Question: This may be a basic question but I thought it would be worth asking.
On GitHub, when you add a file to a repository by clicking the plus
sign next to the repository's name, you get a text area where you can enter the contents of the file, followed by commit messages:

However, when I use 'git commit -m', I can only specify message. Hence my confusion...
Does the on GitHub end up in the repository or not? After cloning the GitHub repository in question, how would I view such messages?
As far as I know, 'git commit' only allows you to specify one message (using the '-m' flag), but maybe I'm missing something. Is there a way to specify a second
, somehow?
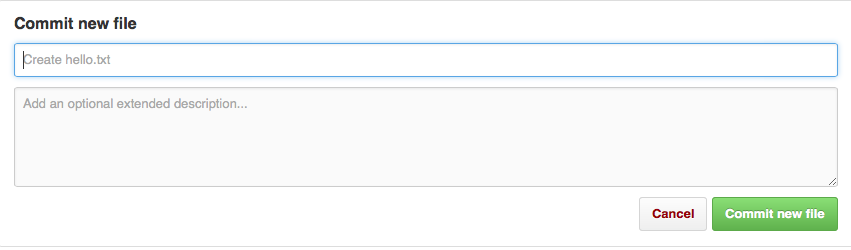
Answer: ## TL;DR
> [...] commit messages [...]?
Two?! No; only one. The contents of those two text fields are combined to produce a commit message. GitHub uses two text fields instead of one only to trick users into formatting their commit messages well.
## Details
The 'git-commit' man page has a section entitled , which contains the following guidelines about the preferred format of commit messages:
> Though not required, it's a good idea to begin the commit message with
a single short (less than 50 character) line summarizing the change,
followed by a blank line and then a more thorough description. The
text up to the first blank line in a commit message is treated as the
commit title, and that title is used throughout Git.
When a user is about to create a commit directly on the GitHub site, she's invited to fill in two text fields:
1. The first text field corresponds to the single short (less than 50 character) line summarizing the change.
2. The second text field corresponds to the more thorough description.
By providing two text fields instead of one, GitHub helps the user follow the prescribed commit-message policy. Note, in particular, that you get a warning message if the number of characters typed in the first dialog box exceeds 50:

If you then run 'git fetch' in your local repo and 'git log', you will see that the commit message is composed of the contents of both text fields:
'''
$ git log
commit 0ef92f231cfbf2d4faf8f006e8ba19fc8169c099
Author: Jubobs xxxxxxxxxxxxxx
Date: Wed Oct 1 10:39:15 2014 +0100
write 'Hello, World!'
- foo
- bar
- baz
'''